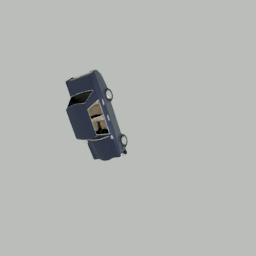
Label: mechanical